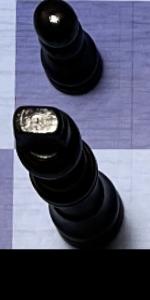
Label: King_Black